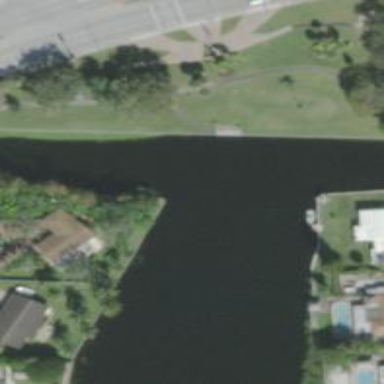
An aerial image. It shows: Canal.